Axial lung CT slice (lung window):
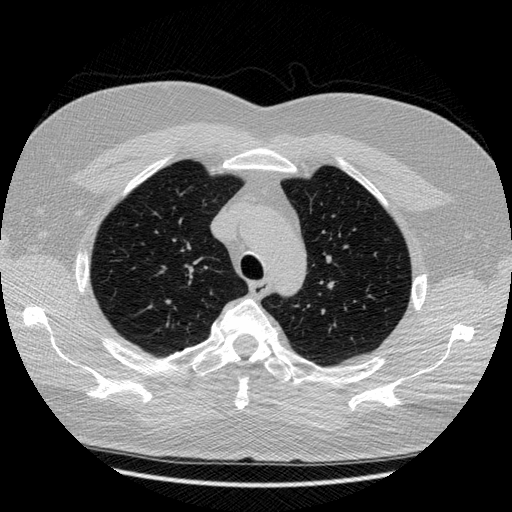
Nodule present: no